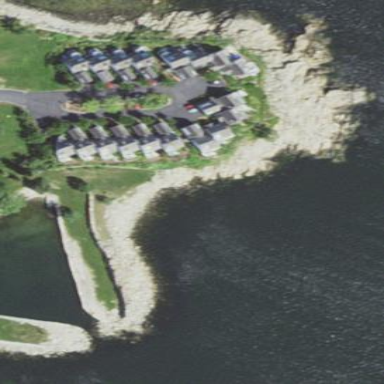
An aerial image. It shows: Rocky area with tidal influences.